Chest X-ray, AP view. Patient: 44 years old, sex M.
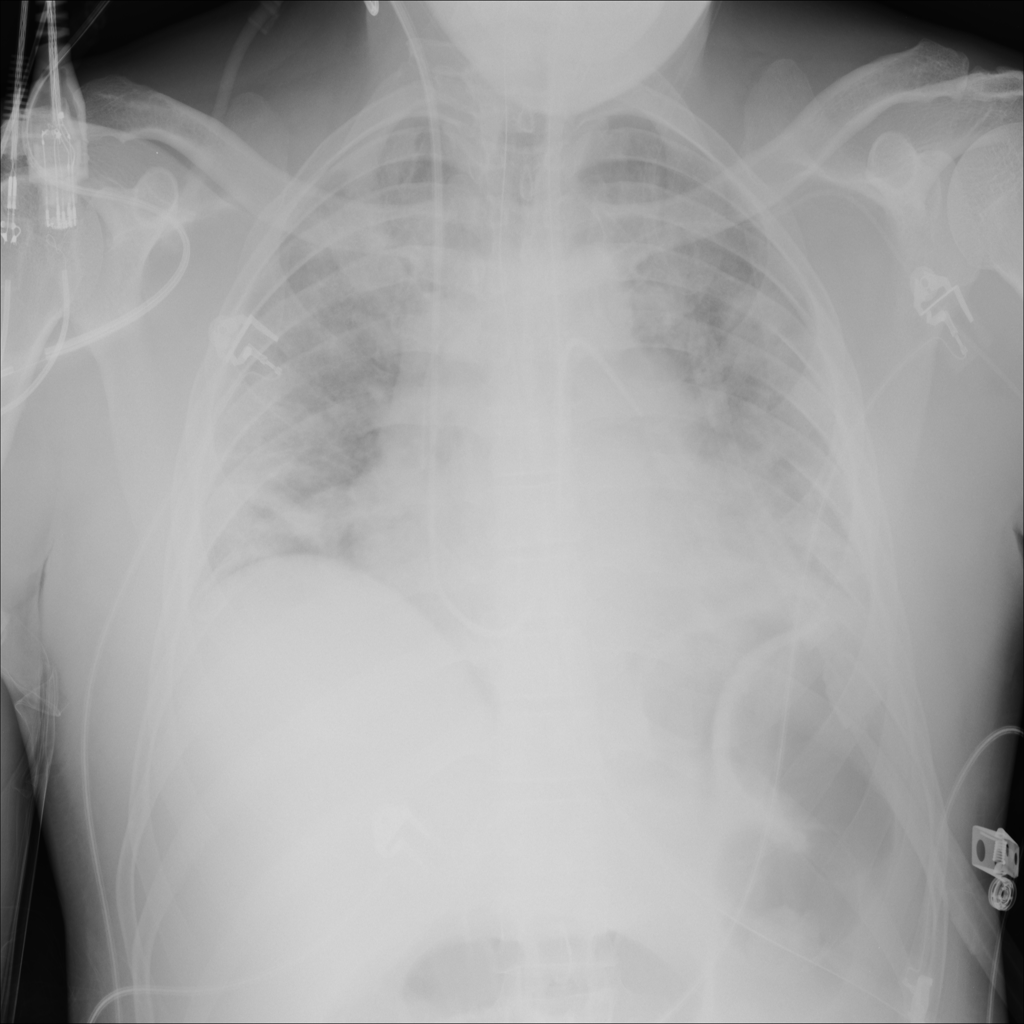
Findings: Infiltration